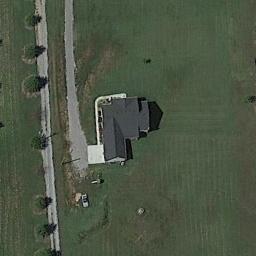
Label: sparse_residential